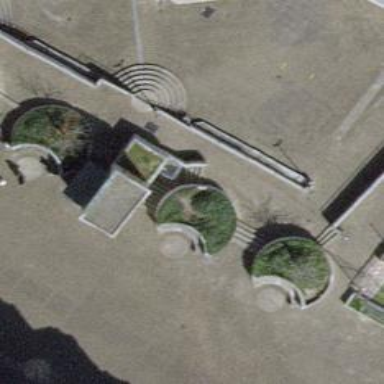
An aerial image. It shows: Set of concrete steps.